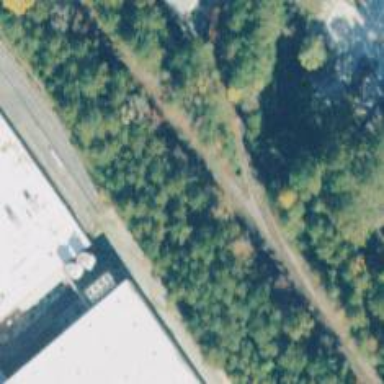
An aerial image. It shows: Railway spur junction.